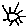
Label: sun